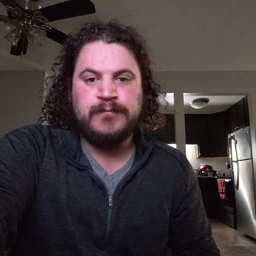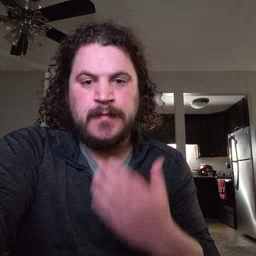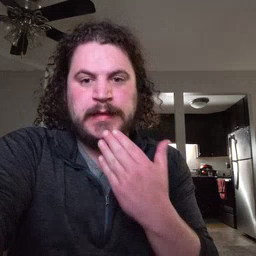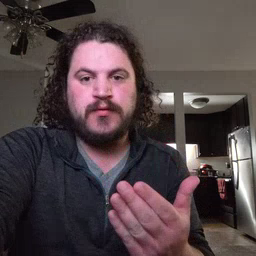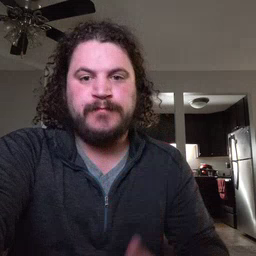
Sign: thankyou